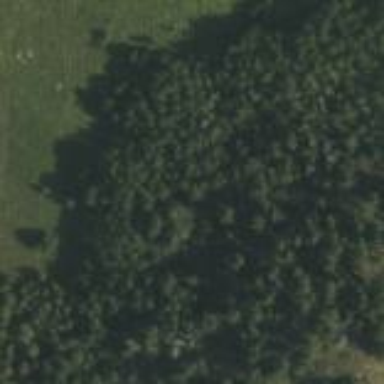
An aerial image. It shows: Dense deciduous woodland with broadleaved trees.